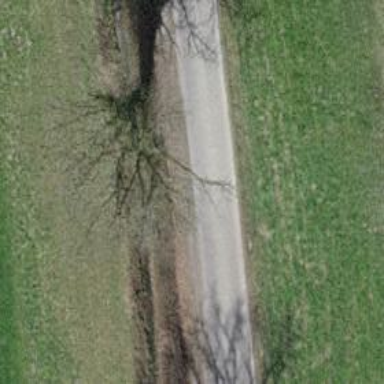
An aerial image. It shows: Single tag "natural: tree."